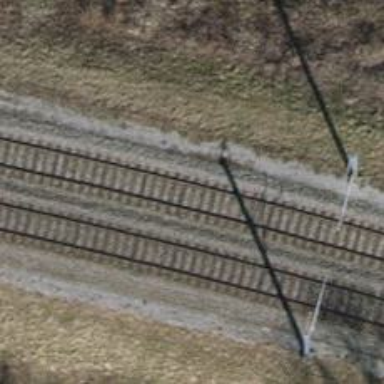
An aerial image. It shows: Single railway track with electrification through contact line.